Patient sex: M
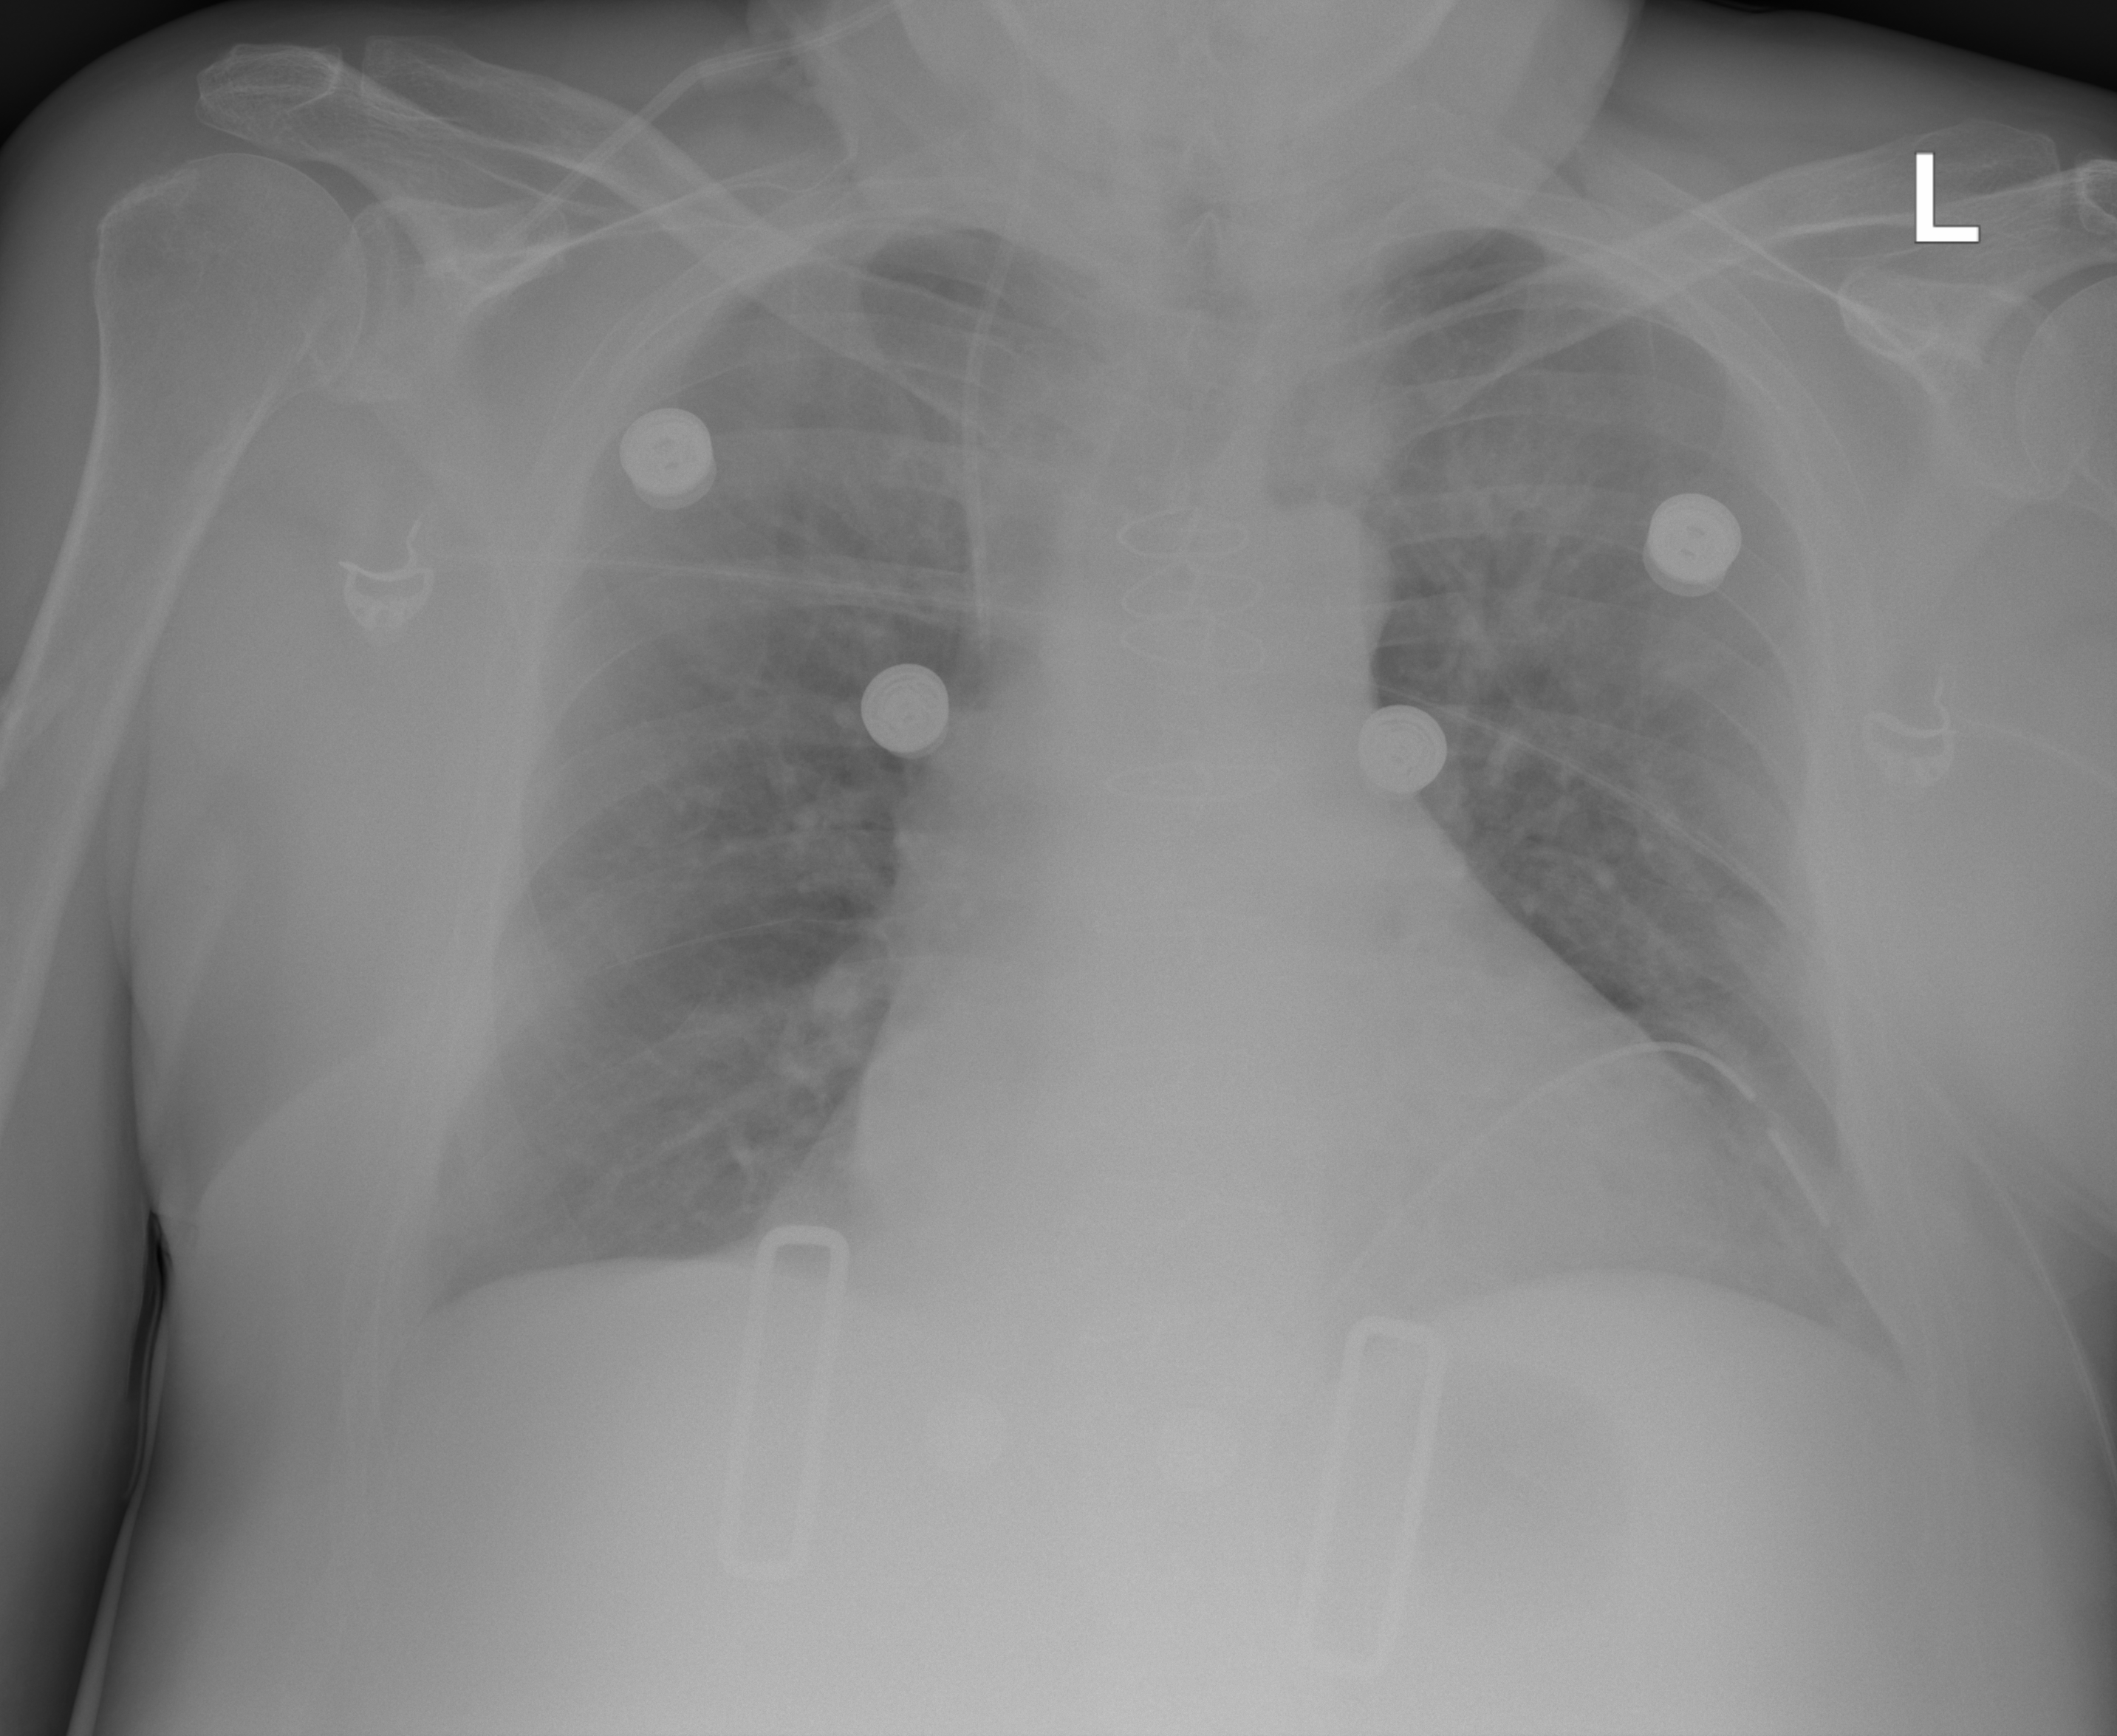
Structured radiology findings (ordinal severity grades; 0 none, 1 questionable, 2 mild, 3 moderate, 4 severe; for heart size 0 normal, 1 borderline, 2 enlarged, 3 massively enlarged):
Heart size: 0
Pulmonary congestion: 0
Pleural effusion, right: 0
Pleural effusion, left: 0
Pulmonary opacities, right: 0
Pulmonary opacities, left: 0
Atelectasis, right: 2
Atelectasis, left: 2